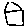
Label: house